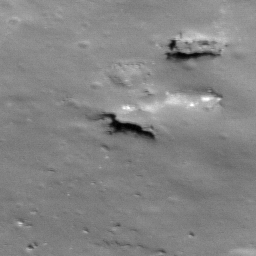
Pit: Proclus 1b
Host crater: Proclus
Host type: impact_melt
Lunar coordinates: latitude 16.296, longitude 46.892